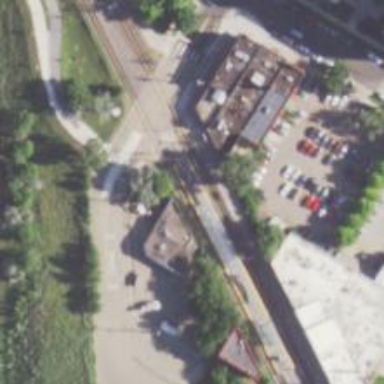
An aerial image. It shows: Railway crossing.